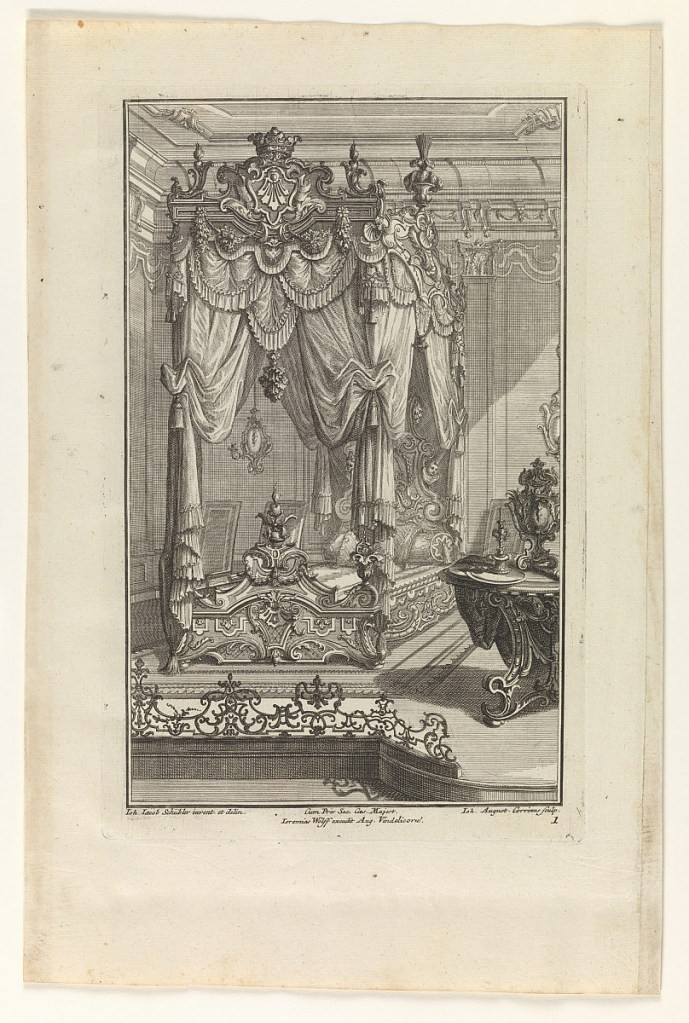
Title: Ersten Ausgab seines vorhabenden Wercks
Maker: Johann August Corvinus, German, 1683–1738
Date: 1728–31
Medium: Engraving on cream laid paper
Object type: Print
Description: Plate 1. Design for bedroom and elaborately carved and draped bed which is decorated with flaming hearts and topped with a crown above an escutchen. The room contains a table upon which an ornamental sculpture and a candlestick stands. A low section of grill work is at lower left.